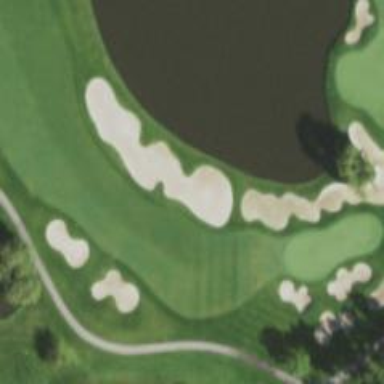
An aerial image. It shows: Golf bunker filled with sandy terrain.